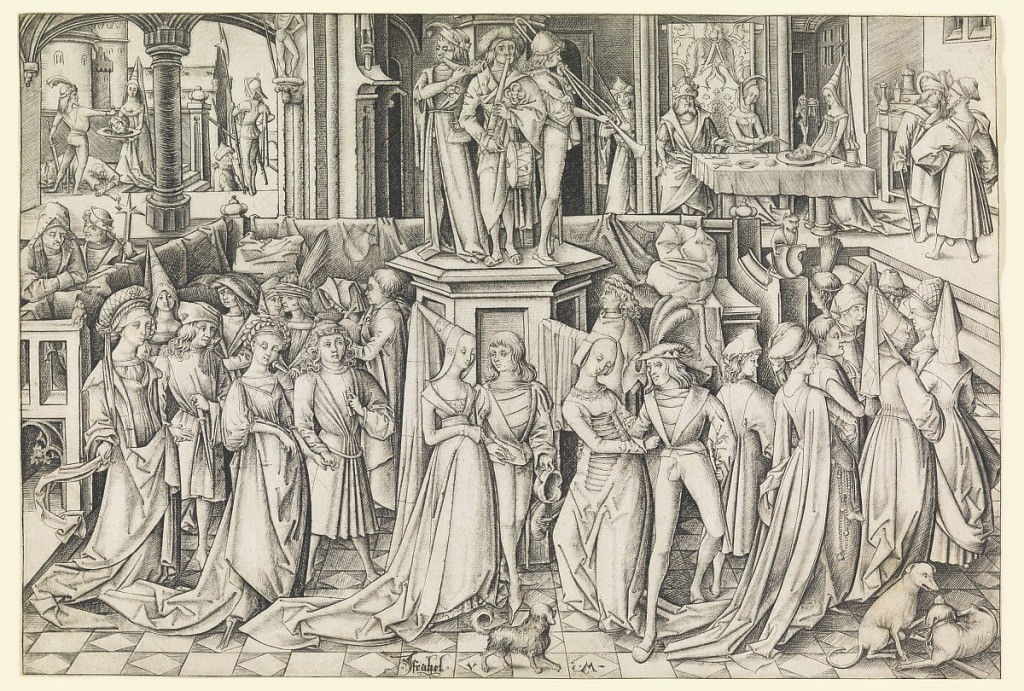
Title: Dance of the Daughters of Herodias
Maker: Israhel van Meckenem, German, ca. 1440 - 1503
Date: ca. 1490
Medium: Engraving on white paper
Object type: Print
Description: A banquet scene in a palace. In foreground, several couples dancing around musicians standing on a high stand. In background, left: beheading of St. John, the Baptist; right: Herod's family with the head of St. John.